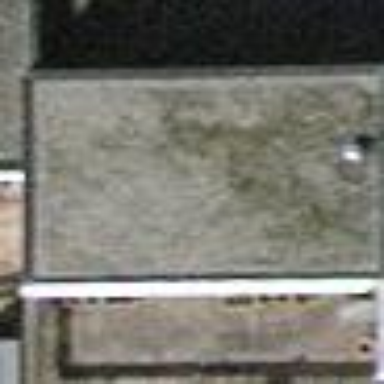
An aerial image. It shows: Terrace building.